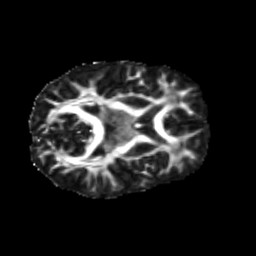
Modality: FA
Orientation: axial
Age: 18
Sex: male
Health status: healthy
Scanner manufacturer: siemens
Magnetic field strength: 3 T
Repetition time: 8.6 s
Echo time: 0.095 s